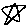
Label: star